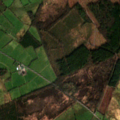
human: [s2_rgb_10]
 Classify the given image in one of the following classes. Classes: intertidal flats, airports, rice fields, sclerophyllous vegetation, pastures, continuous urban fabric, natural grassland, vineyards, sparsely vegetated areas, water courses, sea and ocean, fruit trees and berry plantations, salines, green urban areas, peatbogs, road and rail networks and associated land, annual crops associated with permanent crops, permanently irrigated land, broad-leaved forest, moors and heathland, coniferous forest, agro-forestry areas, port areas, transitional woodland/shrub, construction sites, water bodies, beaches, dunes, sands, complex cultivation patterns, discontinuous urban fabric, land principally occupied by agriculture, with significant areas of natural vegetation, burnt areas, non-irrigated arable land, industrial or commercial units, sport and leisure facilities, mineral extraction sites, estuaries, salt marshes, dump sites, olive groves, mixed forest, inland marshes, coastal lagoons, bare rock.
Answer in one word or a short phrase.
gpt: pastures, land principally occupied by agriculture, with significant areas of natural vegetation, coniferous forest, transitional woodland/shrub